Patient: sex M, age 45
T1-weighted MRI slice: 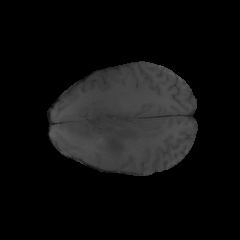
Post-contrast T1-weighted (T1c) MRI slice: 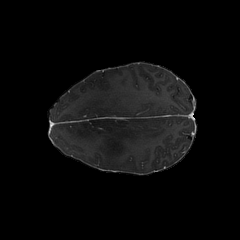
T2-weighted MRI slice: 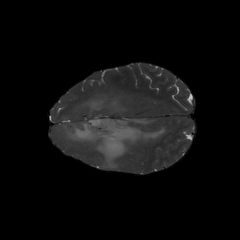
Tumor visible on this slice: yes
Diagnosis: Astrocytoma, IDH-mutant
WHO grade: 3